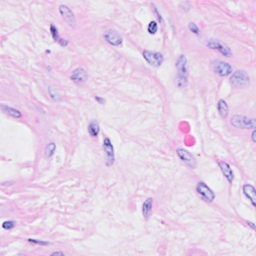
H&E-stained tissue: Breast